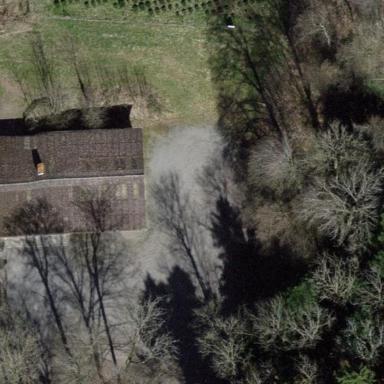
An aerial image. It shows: Cabin is depicted in the image.